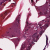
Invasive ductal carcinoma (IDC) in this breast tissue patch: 0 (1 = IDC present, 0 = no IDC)